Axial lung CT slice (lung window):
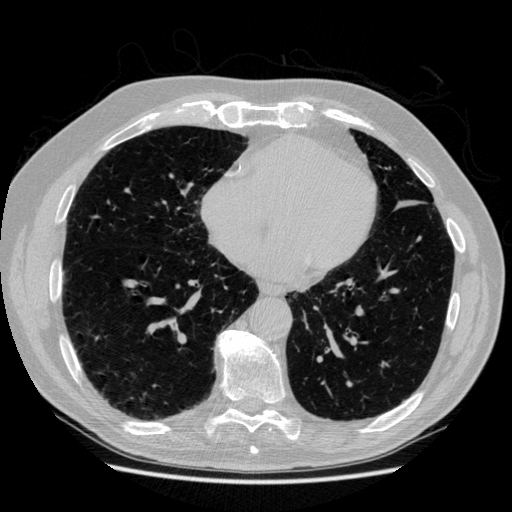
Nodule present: no